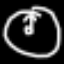
Label: clock